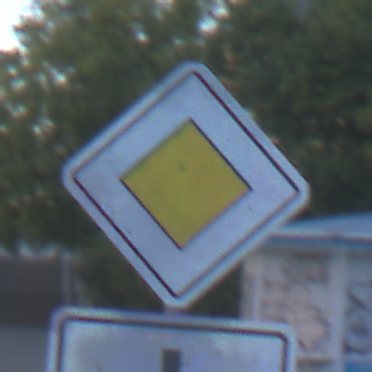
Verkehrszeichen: Vorfahrtsstrasse
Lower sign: VerlaufVorfahrtsstrasse3
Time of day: SunriseSunset
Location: Outdoor (Urban)
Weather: Clear
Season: NotSpecified
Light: Natural